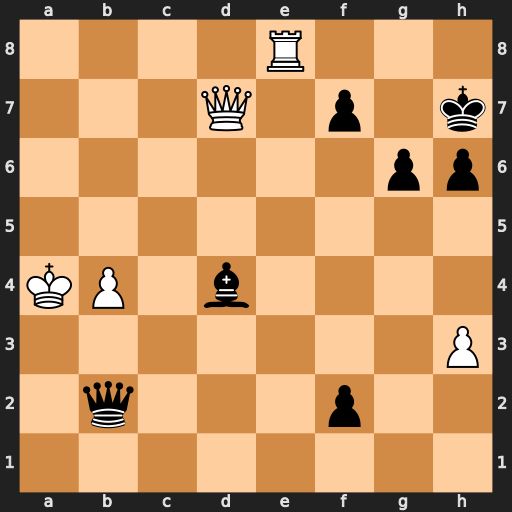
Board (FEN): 4R3/3Q1p1k/6pp/8/KP1b4/7P/1q3p2/8
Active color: w
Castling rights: -
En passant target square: -
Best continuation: Qxf7+ Bg7 Qg8#